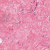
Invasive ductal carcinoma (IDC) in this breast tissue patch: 0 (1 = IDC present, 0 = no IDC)